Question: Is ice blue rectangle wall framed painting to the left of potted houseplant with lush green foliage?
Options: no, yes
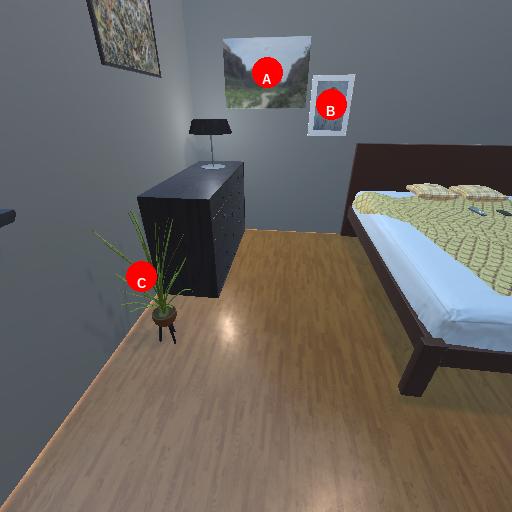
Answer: no